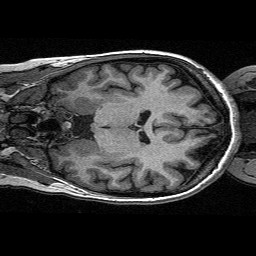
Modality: T1w
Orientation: coronal
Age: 26
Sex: female
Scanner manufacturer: siemens
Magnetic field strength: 3 T
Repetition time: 2.3 s
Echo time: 0.00298 s